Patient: sex F, age 69
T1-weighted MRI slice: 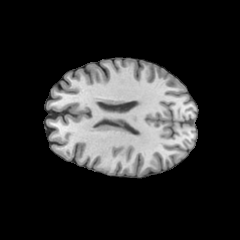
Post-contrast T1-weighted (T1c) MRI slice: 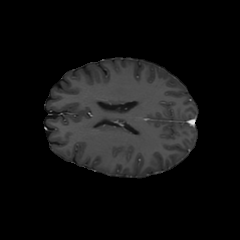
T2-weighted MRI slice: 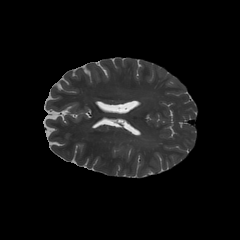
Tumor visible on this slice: yes
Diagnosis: Astrocytoma, IDH-wildtype
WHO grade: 2